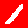
Digit: 1